Question: Greetings,
I'm working on a game project that uses a 3D variant of hexagonal tile maps. Tiles are actually cubes, not hexes, but are laid out just like hexes (because a square can be turned to a cube to extrapolate from 2D to 3D, but there is no 3D version of a hex). Rather than a verbose description, here goes an example of a 4x4x4 map:

I have a struct type to represent tiles, and maps are represented as a 3D array of tiles (wrapped in a 'Map' class to add some utility methods, but that's not very relevant).
Each tile is supposed to represent a cubic space, and they are all the same size. Also, the offset between adjacent "rows" is half the size of a tile.
That's enough context; my question is:
'A''B''A''B'
That would later be used for a variety of purposes, such as determining Line-of-sight, charge path legality, and so on.
BTW, this may be useful: my maps use the (0,0,0) as a reference position. The 'jagging' of the map can be defined as offsetting each tile '((y+z) mod 2) * tileSize/2.0' to the right from the position it'd have on a "sane" cartesian system. For the non-jagged rows, that yields 0; for rows where '(y+z) mod 2' is 1, it yields 0.5 tiles.
I'm working on C#4 targeting the .Net Framework 4.0; but I don't really need specific code, just the algorithm to solve the weird geometric/mathematical problem. I have been trying for several days to solve this at no avail; and trying to draw the whole thing on paper to "visualize" it didn't help either :( .
Thanks in advance for any answer
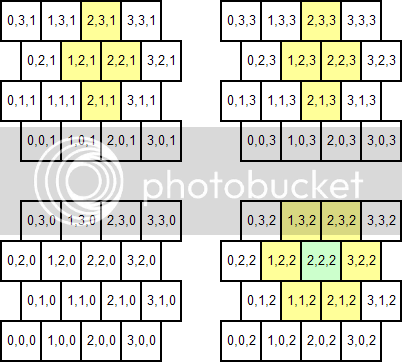
Answer: Until one of the clever SOers turns up, here's my dumb solution. I'll explain it in 2D 'cos that makes it easier to explain, but it will generalise to 3D easily enough. I think any attempt to try to work this entirely in cell index space is doomed to failure (though I'll admit it's just what I think and I look forward to being proved wrong).
So you need to define a function to map from cartesian coordinates to cell indices. This is straightforward, if a little tricky. First, decide whether 'point(0,0)' is the bottom left corner of 'cell(0,0)' or the centre, or some other point. Since it makes the explanations easier, I'll go with bottom-left corner. Observe that any 'point(x,floor(y)==0)' maps to 'cell(floor(x),0)'. Indeed, any 'point(x,even(floor(y)))' maps to 'cell(floor(x),floor(y))'.
Here, I invent the boolean function 'even' which returns True if its argument is an even integer. I'll use 'odd' next: any point 'point(x,odd(floor(y))' maps to 'cell(floor(x-0.5),floor(y))'.
Now you have the basics of the recipe for determining lines-of-sight.
You will also need a function to map from 'cell(m,n)' back to a point in cartesian space. That should be straightforward once you have decided where the origin lies.
Now, unless I've misplaced some brackets, I think you are on your way. You'll need to:
- 'cell(0,0)''point(0,0)'- -
Depending on the size of the playing field you could store the cartesian coordinates of the cell boundaries in a lookup table (or other data structure), which would probably speed things up.